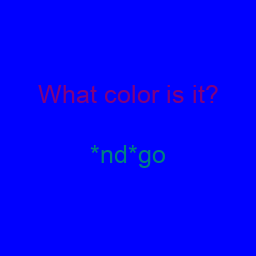
Color: teal
Color name shown: indigo
Background color: blue
Question text color: purple